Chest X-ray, PA view. Patient: 51 years old, sex F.
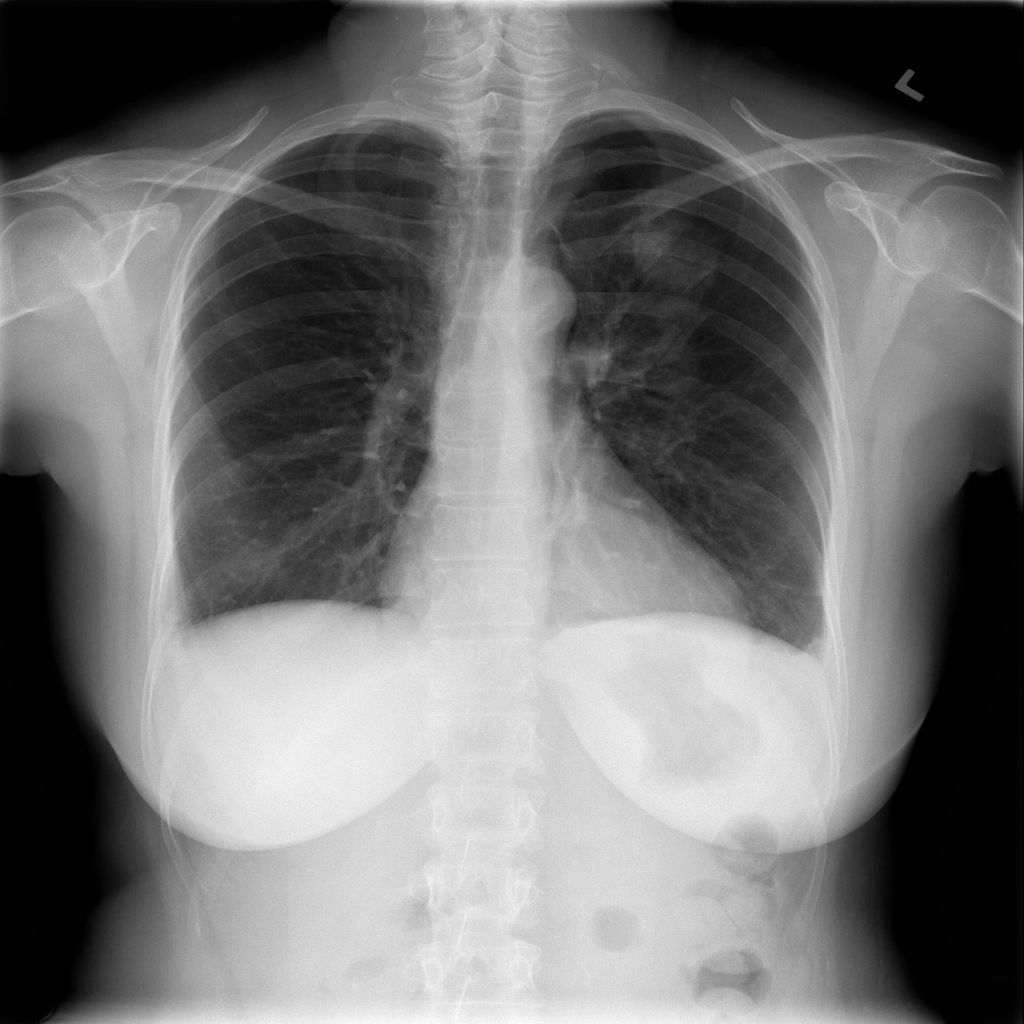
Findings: Pneumothorax